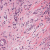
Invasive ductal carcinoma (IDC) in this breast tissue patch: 1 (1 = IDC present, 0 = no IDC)